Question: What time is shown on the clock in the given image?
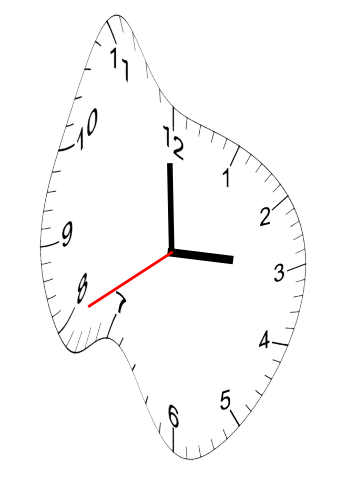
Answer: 02:59:40